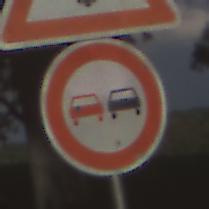
Verkehrszeichen: Ueberholverbot
Zusatzzeichen oben: SchneeOderEisglaette
Umgebung: Outdoor, Nature
Tageszeit: MorningAfternoon
Wetter: Clear
Licht: Natural
Jahreszeit: NotSpecified
Kontrast: HighContrast